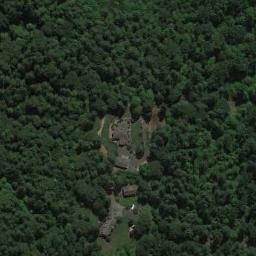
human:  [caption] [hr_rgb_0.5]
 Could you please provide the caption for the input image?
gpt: The grass is in the middle of the forest with some houses .

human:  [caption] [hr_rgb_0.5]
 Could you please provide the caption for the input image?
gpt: The forest has a lot of dense dark green trees and some houses are also in the forest .

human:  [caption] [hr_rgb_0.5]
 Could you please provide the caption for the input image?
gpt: A red house is hidden in this dense forest .

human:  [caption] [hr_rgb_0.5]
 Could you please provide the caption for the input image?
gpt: Many houses with dark gray roof in the dense forest .

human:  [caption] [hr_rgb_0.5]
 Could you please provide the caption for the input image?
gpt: There are some brown buildings in the middle of a green forest .